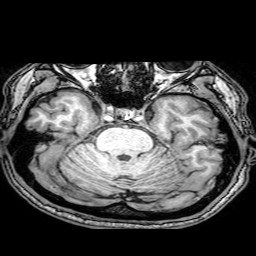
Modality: T1w
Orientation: coronal
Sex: male
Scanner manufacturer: philips
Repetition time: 0.008182 s
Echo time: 0.00376 s